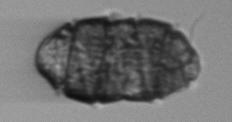
Label: Margalefidinium